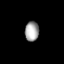
Tissue: lung
Cell type: T cells
Senescence score: 0.1441
Nuclear area (px): 267
Mean DAPI intensity: 165.61